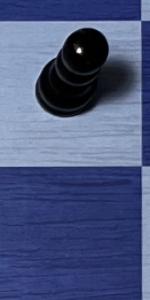
Label: Empty